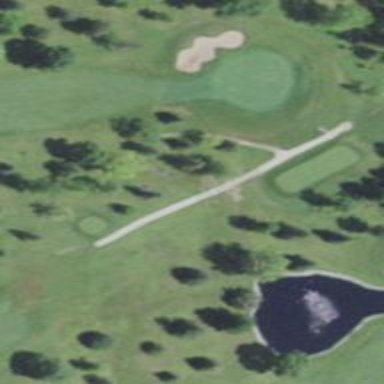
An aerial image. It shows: Path for golf carts.